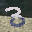
Label: 3